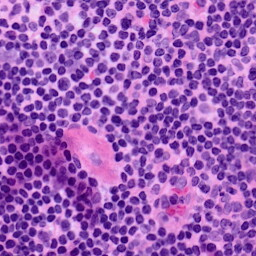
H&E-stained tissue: LymphNode